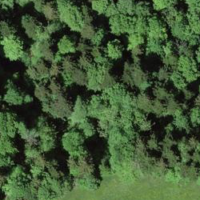
EUNIS habitat code: 44
Species observed at this site:
Caltha palustris